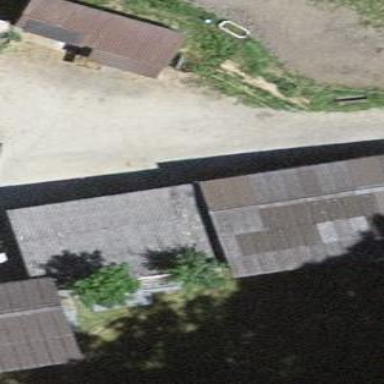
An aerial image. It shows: Rural barn.